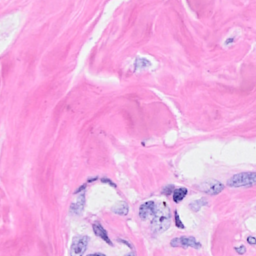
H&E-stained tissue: Breast